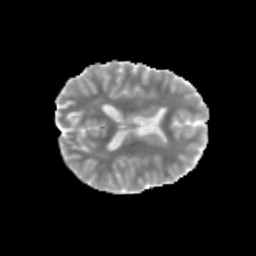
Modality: MD
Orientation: axial
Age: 12
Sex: female
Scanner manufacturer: siemens
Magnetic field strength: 3 T
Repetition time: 3.8 s
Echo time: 0.07 s